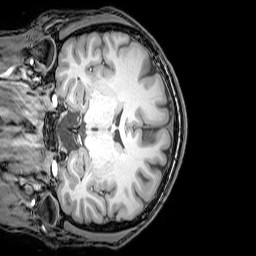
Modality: T1w
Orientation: coronal
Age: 26
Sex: male
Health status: healthy
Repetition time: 0.081 s
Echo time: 0.037 s